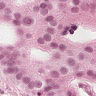
Metastatic tissue present: yes